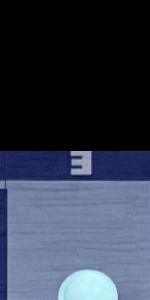
Label: Empty